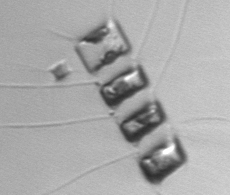
Label: Chaetoceros_didymus